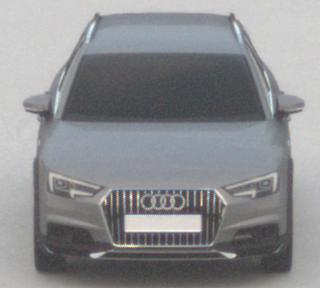
Make: Audi
Model: A4 Allroad 45 TFSI
Detailed model: A4 (B9) allroad
Model produced from: 2019/02
Model produced until: 2019/05
Doors: 5
Color: gray
Road condition: dry road
Daytime: morning or afternoon
Contrast: low contrast